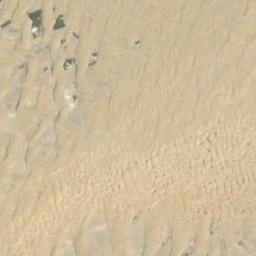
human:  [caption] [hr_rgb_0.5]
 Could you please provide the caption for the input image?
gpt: The white desert is full of sparse plants .

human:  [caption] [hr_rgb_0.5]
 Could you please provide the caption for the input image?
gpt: This is a yellow desert with wavy stripes .

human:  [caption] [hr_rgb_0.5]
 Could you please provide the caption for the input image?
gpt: The desert has yellow sand, Many small dunes and some fixed dunes .

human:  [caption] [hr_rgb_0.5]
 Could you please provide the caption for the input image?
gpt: Nothing else can be seen in this desert .

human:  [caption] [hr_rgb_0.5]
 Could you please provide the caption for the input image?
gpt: A yellow desert with some dunes .